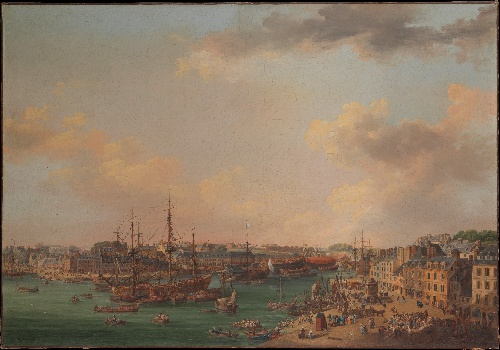
Title: The Outer Harbor of Brest
Artist: Henri Joseph van Blarenberghe
Artist bio: French, Lille 1750–1826 Lille
Date: 1773
Object type: Painting
Classification: Paintings
Medium: Oil on canvas
Dimensions: 29 1/4 x 42 1/8 in. (74.3 x 107 cm)
Department: European Paintings
Credit line: Gift of Mrs. Vincent Astor, 1978
Accession year: 1978
Repository: Metropolitan Museum of Art, New York, NY
Tags: Cities|Boats|Ships|Harbors